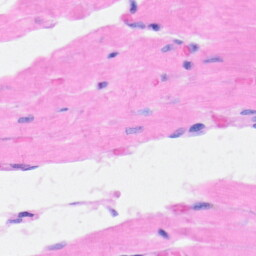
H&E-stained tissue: Heart